Question: I am using ajax to hit a URL that serves Json through Node.js/Express. The Json is returned fine, and I have tested it. The data it receives should be plotted in a graph using Google Chart API (Which works fine if the array is hard-coded).
I am recieving 4 unexpected 'Uncaught typeErrors' and would appreciate being pointed in the right direction.
Your assistance is greatly appreciated, and welcomed!

'''
<!-- <script>
var nData;
$(document).ready(function() {
$.ajax({
url: 'http://localhost:3000/renderedJson',
type: 'GET',
dataType: 'json',
data: [],
success:function(data){
nData = data;
console.log("success");
console.log(nData);
}
})
.done(function() {
console.log("done");
getData();
})
.fail(function() {
console.log("error");
})
.always(function() {
console.log("complete");
});
});
</script>
'''
<URL>
Update - Here is my payload, working from the URL I setup through Express / Node (which makes a call to a MongoDB instance)
'''
[{"_id":"559c27abe01e815c0f7b69d3","date":"2015-01-2","one":[{"a":9},{"b":8},{"c":7},{"d":6},{"e":5},{"f":4},{"g":3}],"two":[{"h":2},{"i":1}]},{"_id":"559c27abe01e815c0f7b69d2","date":"2015-01-1","one":[{"a":1},{"b":2},{"c":3},{"d":4},{"e":5},{"f":6},{"g":7}],"two":[{"h":8},{"i":9}]}]
'''
After further debugging, I believe the following code is not firing off.
'''
google.setOnLoadCallback(function() {
console.log('loaded google 1');
drawChart(cols, rows);
console.log('loaded google 2');
});
'''
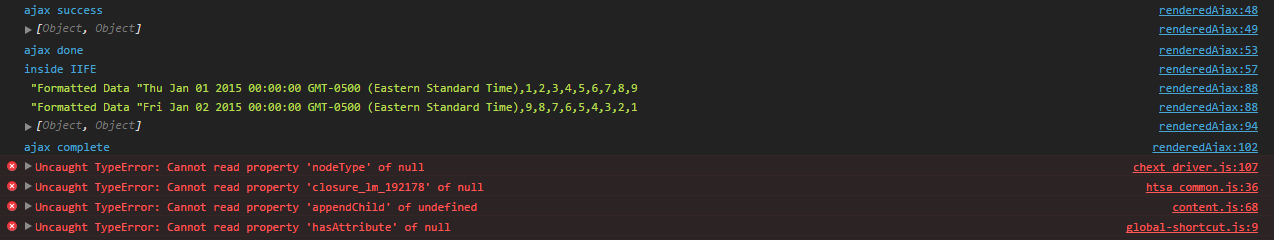
Answer: The data is undefined with the 'getData()' function. The code you have currently posted is incomplete. Looking at your fiddle there is a line between 'getData' and 'drawChart' functions:
'getData();'
that immediately calls your 'getData' function before the ajax call has been completed. Remove this line and it should work.
- - - 'nData''getData''undefined'
'''
<script type="text/javascript" src="https://www.google.com/jsapi"></script>
<script src="https://ajax.googleapis.com/ajax/libs/jquery/2.1.4/jquery.min.js"></script>
google.load('visualization', '1.1', {packages: ['line']});
'''
then instead of
'''
google.load('visualization', '1.1', {packages: ['line']});
google.setOnLoadCallback(function() {
drawChart(cols, rows);
});
'''
jus have:
'''
drawChart(cols, rows);
'''